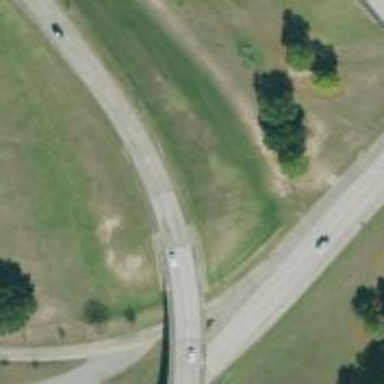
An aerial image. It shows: Trunk link highway.